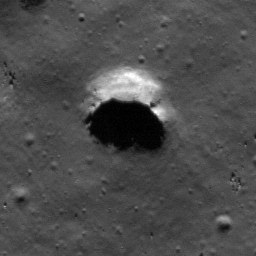
Pit: Copernicus 16
Host crater: Copernicus
Host type: impact_melt
Lunar coordinates: latitude 9.484, longitude 340.162